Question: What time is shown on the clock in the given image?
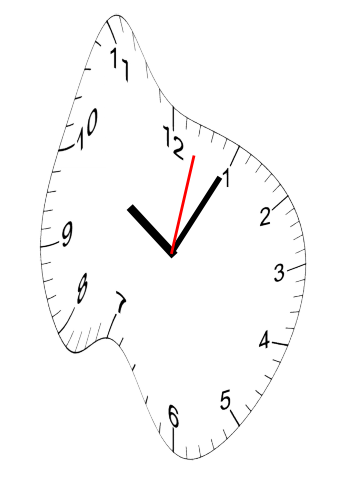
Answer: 10:05:02